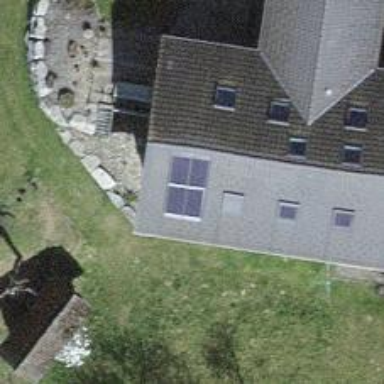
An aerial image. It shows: Solar power generator using photovoltaic method with solar photovoltaic panel types.